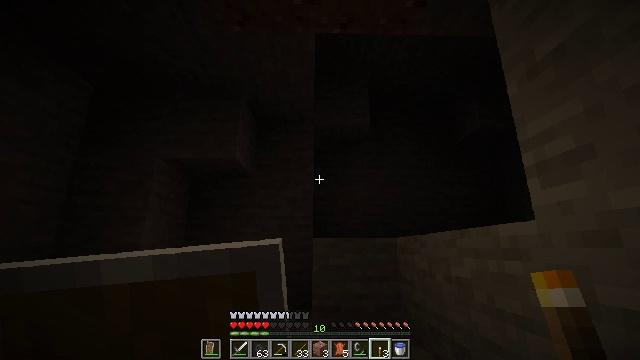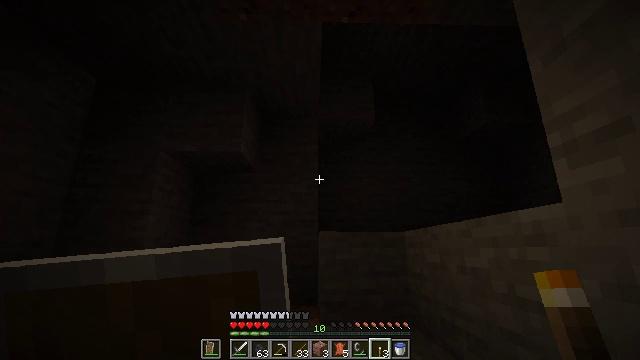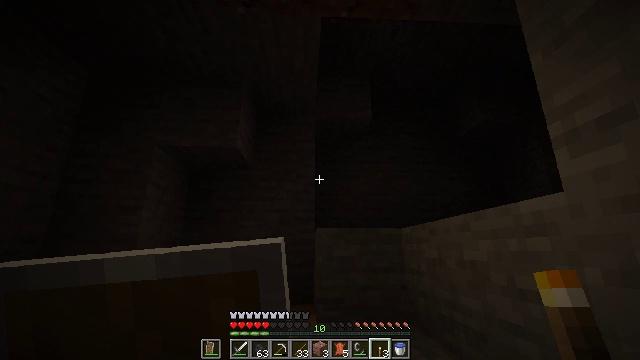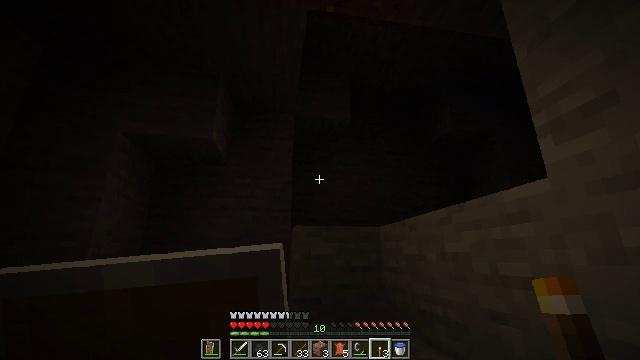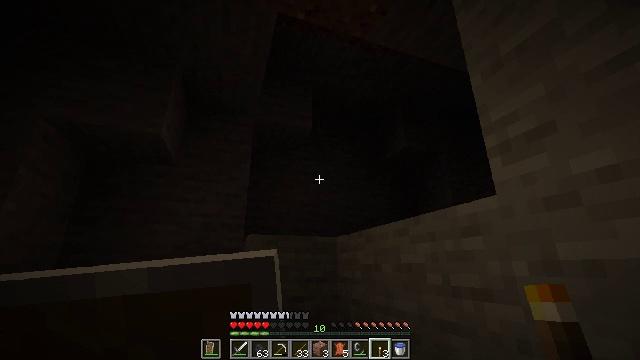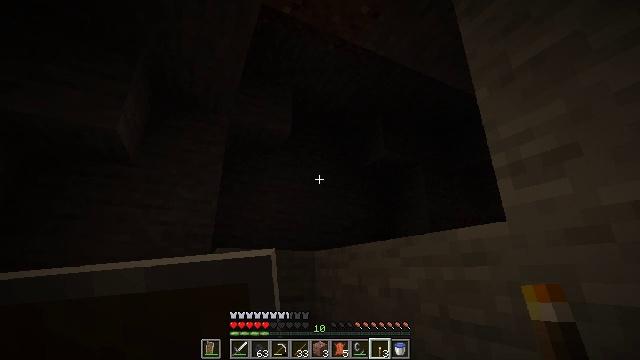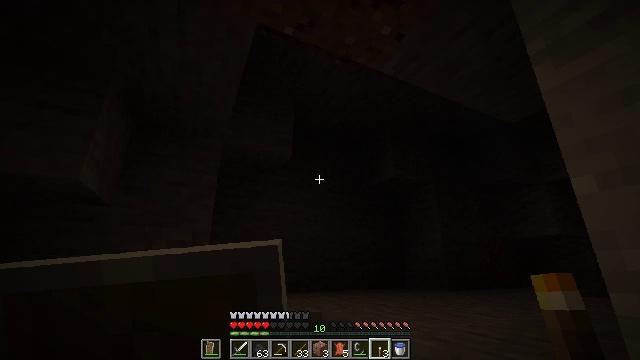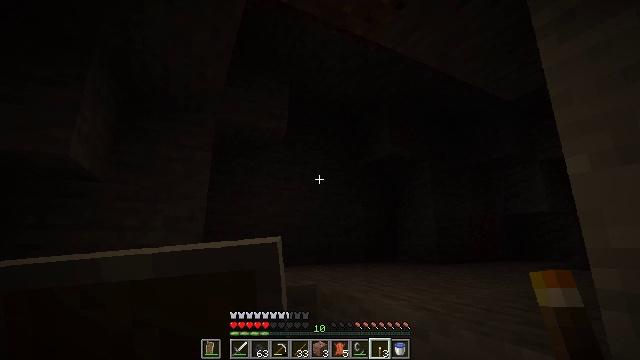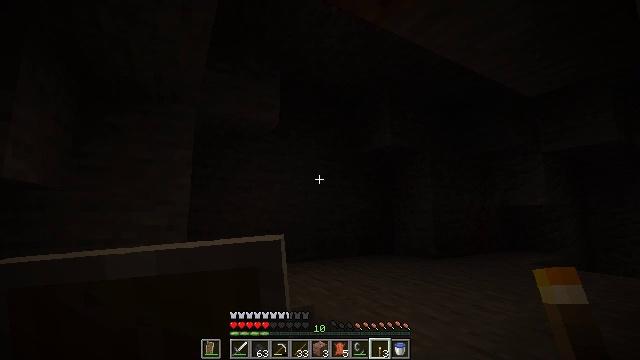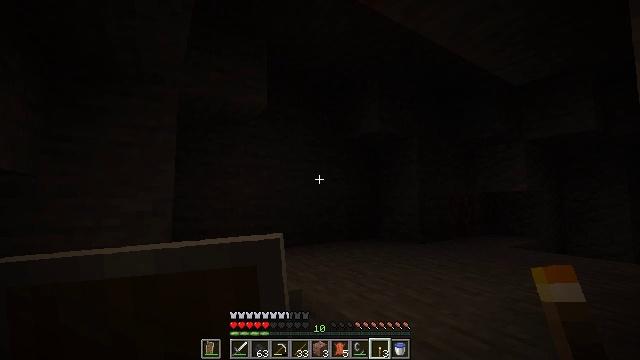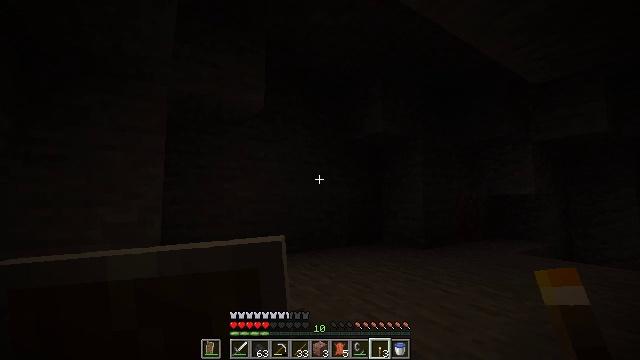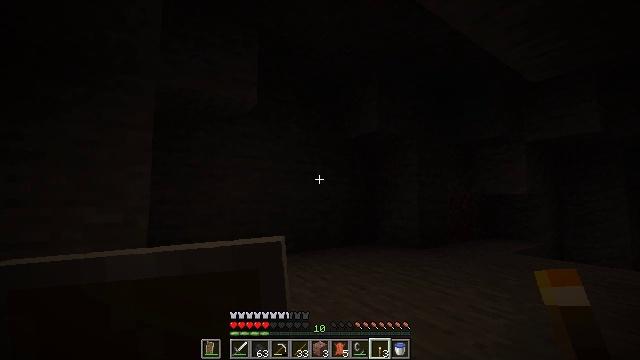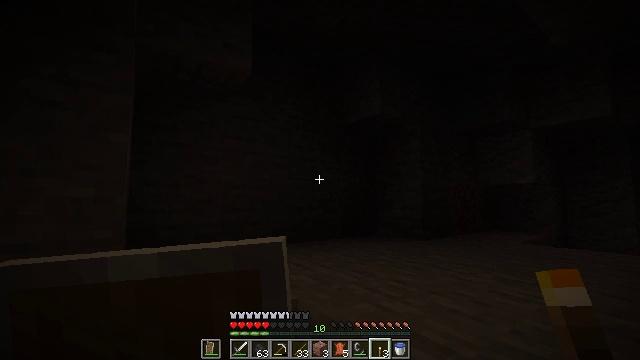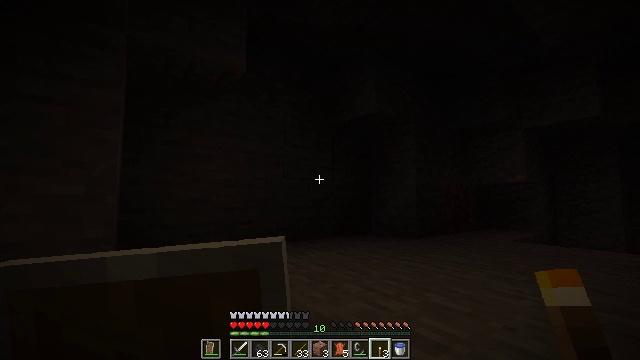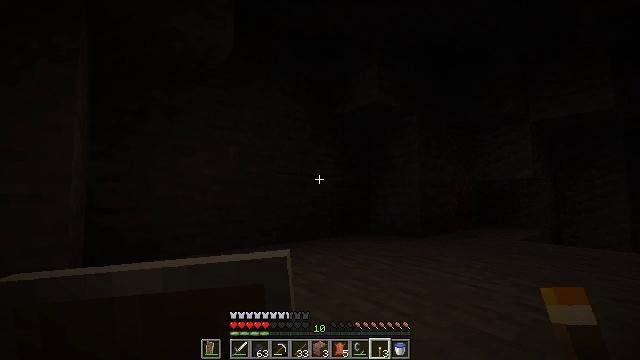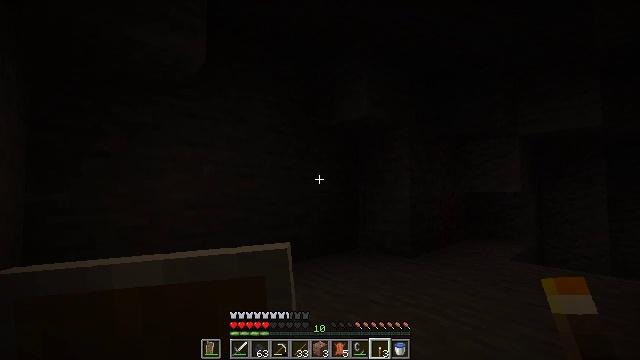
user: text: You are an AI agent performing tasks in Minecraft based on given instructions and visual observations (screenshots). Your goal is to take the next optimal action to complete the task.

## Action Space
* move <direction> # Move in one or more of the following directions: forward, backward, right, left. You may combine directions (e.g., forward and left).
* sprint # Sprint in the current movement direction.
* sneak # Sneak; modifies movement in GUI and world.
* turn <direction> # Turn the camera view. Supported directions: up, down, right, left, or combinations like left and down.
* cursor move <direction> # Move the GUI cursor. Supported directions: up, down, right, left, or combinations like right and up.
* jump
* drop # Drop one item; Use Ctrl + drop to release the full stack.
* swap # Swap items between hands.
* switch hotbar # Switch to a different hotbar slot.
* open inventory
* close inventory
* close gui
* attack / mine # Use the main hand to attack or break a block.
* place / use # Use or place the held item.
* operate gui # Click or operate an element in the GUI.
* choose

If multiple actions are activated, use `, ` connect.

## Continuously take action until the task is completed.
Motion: motion action
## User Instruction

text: Drop a cornflower.
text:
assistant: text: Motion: move forward, jump
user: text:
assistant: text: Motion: move forward, turn right, jump
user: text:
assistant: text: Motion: move forward, turn right and up, jump
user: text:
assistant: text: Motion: move forward, turn right and up, jump
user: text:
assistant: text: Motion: move forward, turn right, jump
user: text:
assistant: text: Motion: move forward, jump
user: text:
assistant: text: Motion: move forward, turn right and down, jump
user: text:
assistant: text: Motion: move forward, turn right and down, jump
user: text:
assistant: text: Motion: move forward, turn right and down, jump
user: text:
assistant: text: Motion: move forward, jump
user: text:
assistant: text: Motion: move forward, turn right, jump
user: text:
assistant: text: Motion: move forward, turn right, jump
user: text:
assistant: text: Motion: move forward, turn right, jump
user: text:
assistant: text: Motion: move forward, turn right, jump
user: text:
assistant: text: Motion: move forward, turn right, jump
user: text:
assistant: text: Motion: move forward, turn right and down, jump
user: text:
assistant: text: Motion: move forward, turn right and down, jump
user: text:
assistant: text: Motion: move forward, turn right and down, jump
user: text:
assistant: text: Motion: move forward, turn right and down, jump
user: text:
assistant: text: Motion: move forward, turn right, jump
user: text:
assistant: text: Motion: move forward, turn right, jump
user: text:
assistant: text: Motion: move forward, jump
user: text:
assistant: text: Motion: move forward, jump
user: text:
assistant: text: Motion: move forward, jump
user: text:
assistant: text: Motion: move forward, turn down, jump
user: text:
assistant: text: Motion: move forward, turn right and down, jump
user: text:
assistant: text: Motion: no_op
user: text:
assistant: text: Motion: no_op
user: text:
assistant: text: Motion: move forward
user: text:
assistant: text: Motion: move forward